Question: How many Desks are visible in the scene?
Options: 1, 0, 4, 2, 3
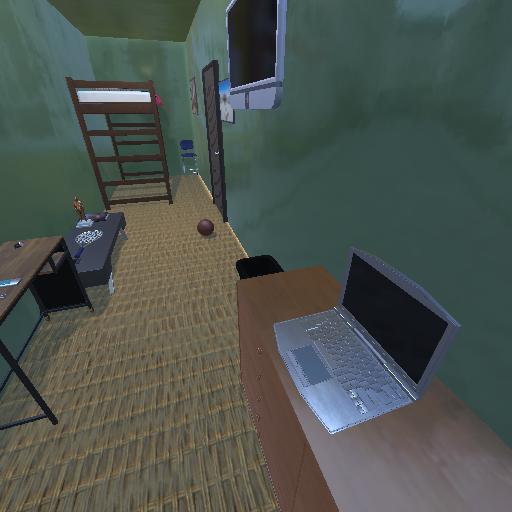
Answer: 1